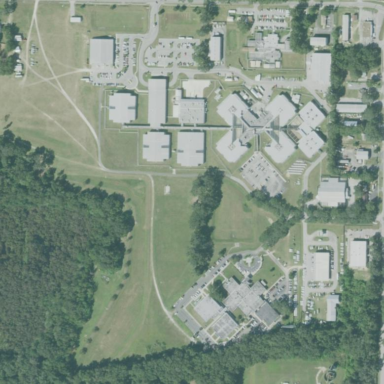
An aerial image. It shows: Prison.